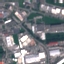
Land use / land cover class: Industrial